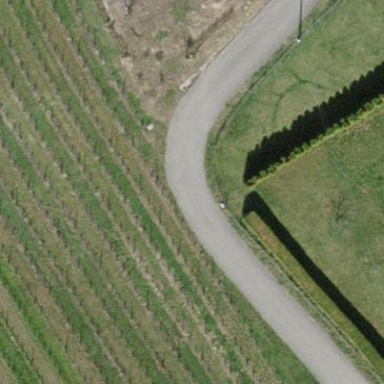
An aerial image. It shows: Vineyard with grape crops.